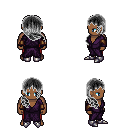
a pixel art fantasy rpg character, male body template, human, dark skin, purple robe, red pants, gray right-swept hairstyle, leather bracers, metal boots, four views (front, back, left, right), 2x2 character sprite sheet, small pixel art, hard edges, no anti-aliasing